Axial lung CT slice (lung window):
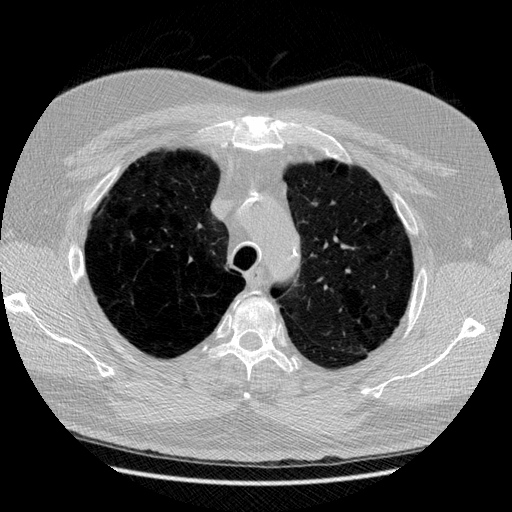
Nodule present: no